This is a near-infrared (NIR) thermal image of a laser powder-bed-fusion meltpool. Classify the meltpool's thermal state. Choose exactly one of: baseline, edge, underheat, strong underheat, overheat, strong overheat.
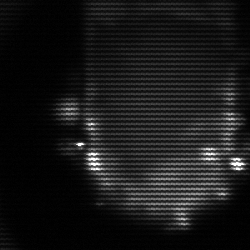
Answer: baseline